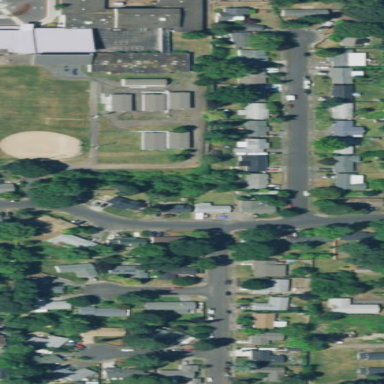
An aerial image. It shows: Residential area composed of single-family homes.